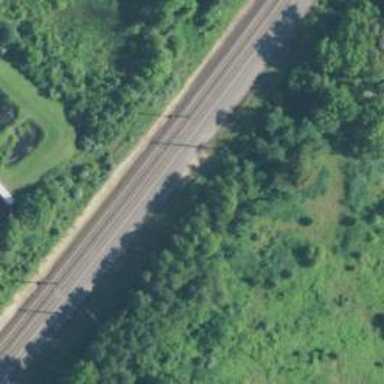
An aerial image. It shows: Railway with electrified contact lines.